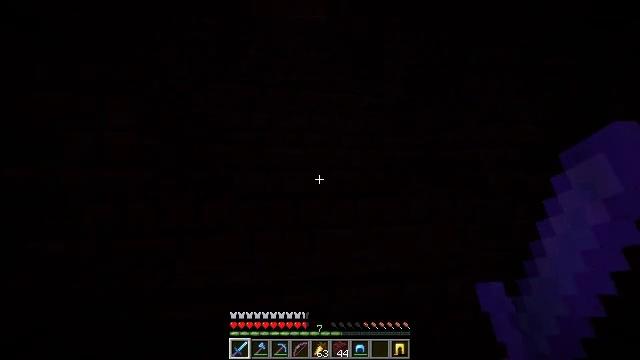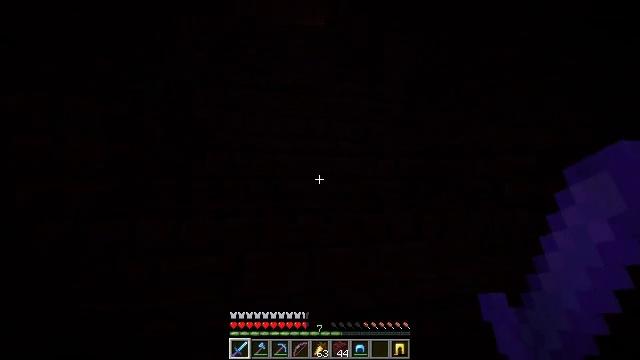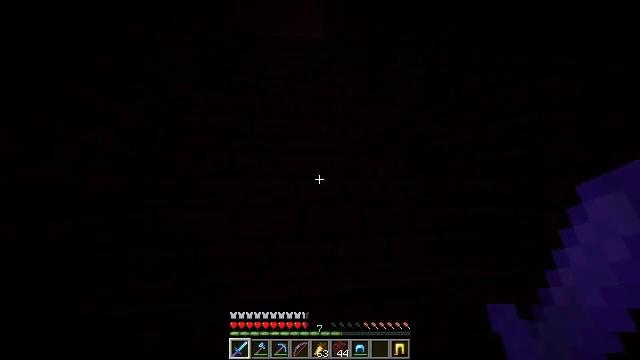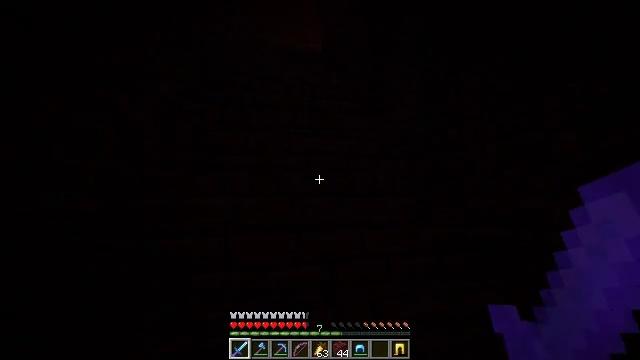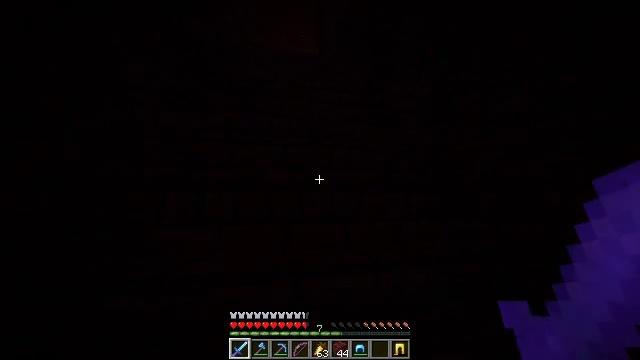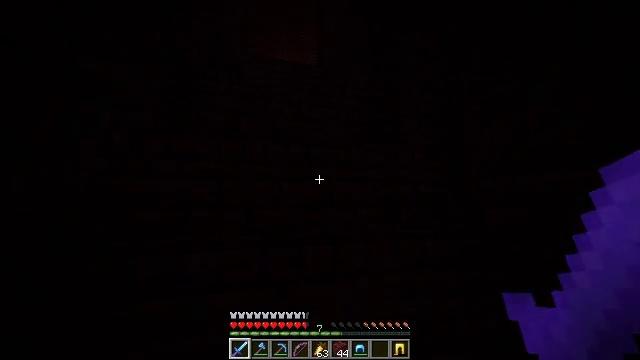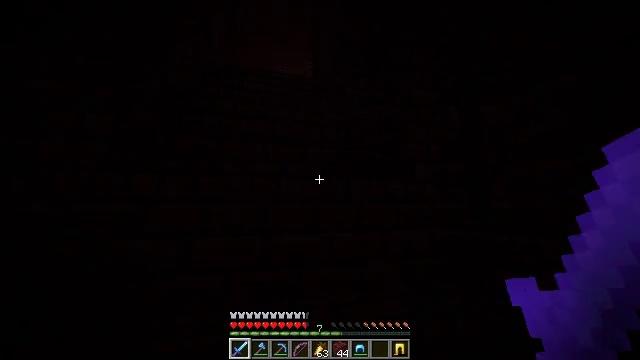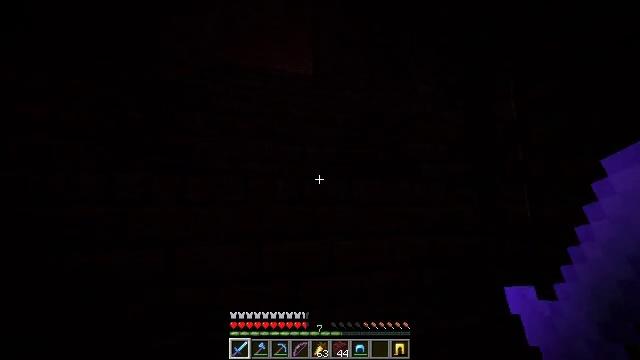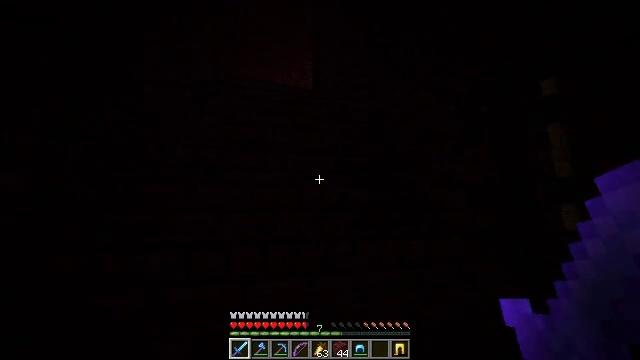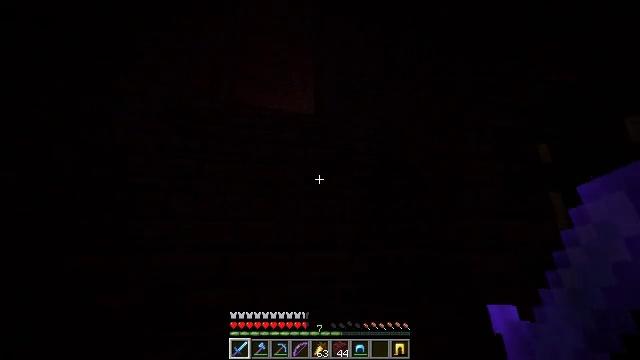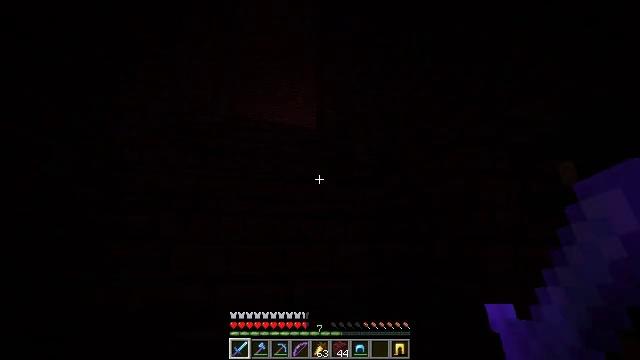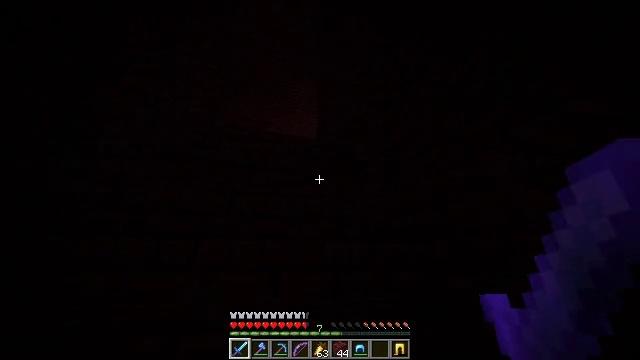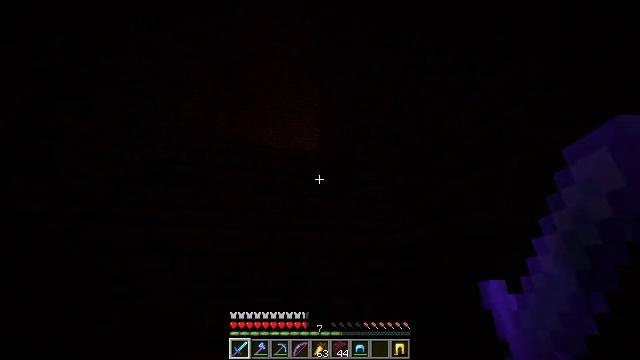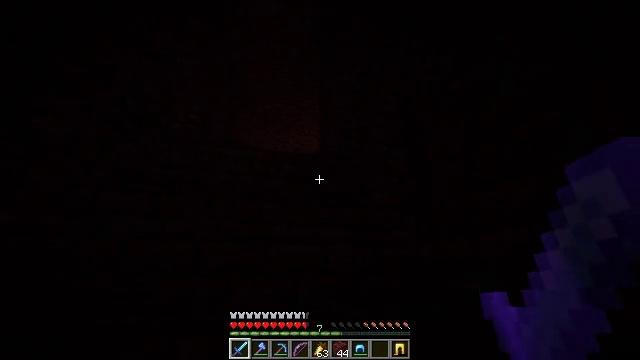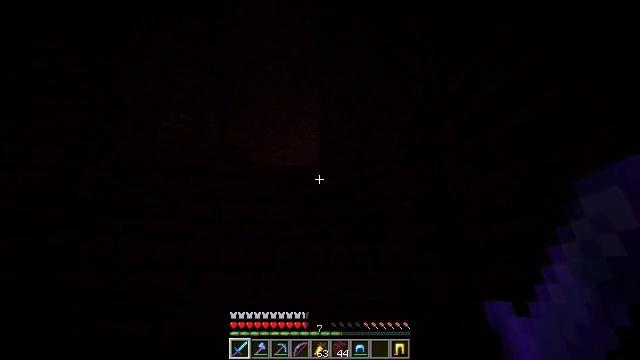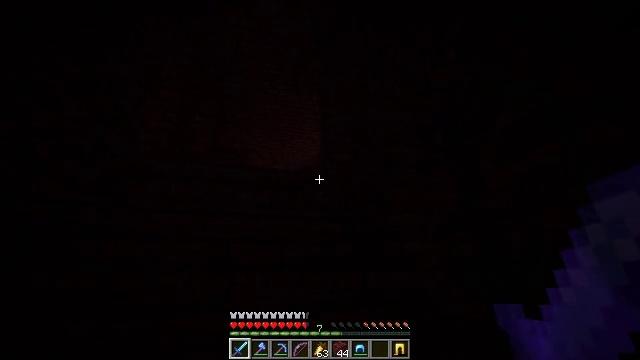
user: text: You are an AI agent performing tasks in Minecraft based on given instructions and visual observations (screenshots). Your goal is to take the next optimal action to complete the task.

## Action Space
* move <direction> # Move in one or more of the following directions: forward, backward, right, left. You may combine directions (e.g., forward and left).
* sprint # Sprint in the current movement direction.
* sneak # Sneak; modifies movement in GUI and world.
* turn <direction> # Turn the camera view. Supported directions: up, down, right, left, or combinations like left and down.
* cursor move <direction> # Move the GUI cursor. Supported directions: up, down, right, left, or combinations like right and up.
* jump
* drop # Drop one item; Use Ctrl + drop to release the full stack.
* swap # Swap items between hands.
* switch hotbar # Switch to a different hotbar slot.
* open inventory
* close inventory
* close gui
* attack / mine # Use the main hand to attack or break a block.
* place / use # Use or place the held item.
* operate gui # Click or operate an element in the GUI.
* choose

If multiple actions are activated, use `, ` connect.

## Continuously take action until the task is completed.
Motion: motion action
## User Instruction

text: Attack the ground to gather dirt.
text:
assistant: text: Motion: move forward, sprint, turn up
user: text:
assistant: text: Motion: move forward, sprint, turn up
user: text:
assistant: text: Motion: move forward, sprint, turn right and up
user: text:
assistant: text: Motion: move forward, sprint, turn up
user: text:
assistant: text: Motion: move forward, sprint
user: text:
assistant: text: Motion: move forward, sprint, turn right and up
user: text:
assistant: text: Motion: move forward, sprint
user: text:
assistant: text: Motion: move forward, sprint
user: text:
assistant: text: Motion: move forward, sprint, turn up
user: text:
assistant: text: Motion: move forward, sprint, turn up
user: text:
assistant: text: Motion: move forward, sprint, turn up
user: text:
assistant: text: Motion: move forward, sprint, turn up
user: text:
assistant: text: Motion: move forward, sprint, turn up
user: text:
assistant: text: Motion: move forward, sprint
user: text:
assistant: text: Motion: move forward, sprint
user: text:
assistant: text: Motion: move forward, sprint
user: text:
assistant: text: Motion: move forward, sprint
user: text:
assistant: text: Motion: move forward, sprint
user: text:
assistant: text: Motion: move forward, sprint
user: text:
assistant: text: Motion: move forward, sprint, turn left and down
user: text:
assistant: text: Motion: move forward, sprint, turn left and down
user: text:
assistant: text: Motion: move forward, sprint, turn left and down
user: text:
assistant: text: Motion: move forward, sprint, turn left and down
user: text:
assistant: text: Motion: move forward, sprint, turn down
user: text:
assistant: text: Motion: move forward, sprint, turn down
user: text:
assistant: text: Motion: move forward and move left, sprint, turn right and down
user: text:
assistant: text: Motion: move forward and move left, sprint, turn down
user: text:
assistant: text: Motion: move forward and move left, sprint, turn down
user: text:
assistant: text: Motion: move forward and move left, sprint, turn down
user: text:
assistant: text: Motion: move forward, sprint